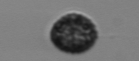
Label: Pseudochattonella_farcimen